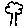
Label: tree